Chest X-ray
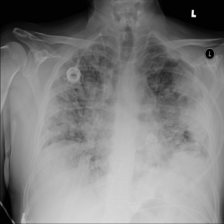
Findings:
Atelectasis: negative
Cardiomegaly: negative
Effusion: negative
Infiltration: negative
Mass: positive
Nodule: negative
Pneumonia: negative
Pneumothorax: negative
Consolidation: negative
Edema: negative
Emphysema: negative
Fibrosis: negative
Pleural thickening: negative
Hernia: negative